Aerial crown-view tile of a tropical tree (Barro Colorado Island, Panama), acquired 20240813:
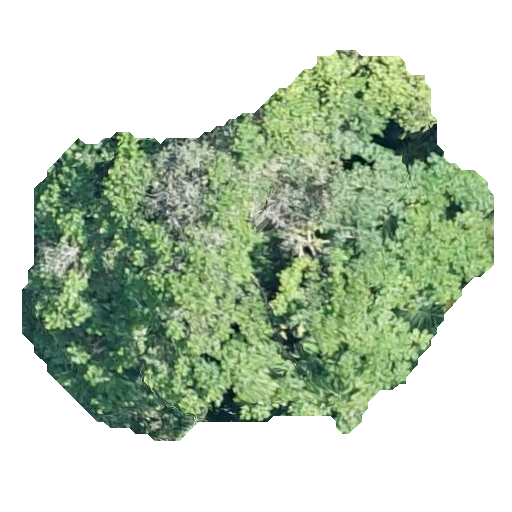
Species: Trattinnickia aspera
GBIF accepted scientific name: Trattinnickia aspera
Crown area: 192.98 m²